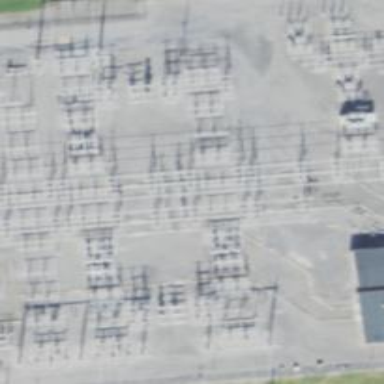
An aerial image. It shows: Switch for power supply.